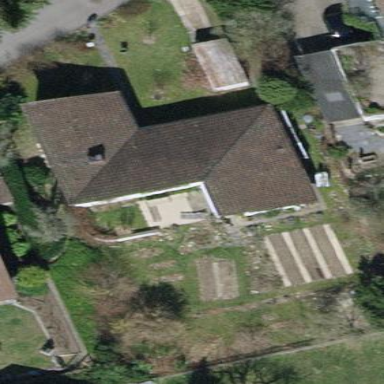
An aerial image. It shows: Detached building with tiled roof.